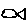
Label: fish